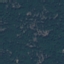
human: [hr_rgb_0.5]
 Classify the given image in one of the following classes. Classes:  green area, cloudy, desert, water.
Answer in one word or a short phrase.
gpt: green area